Group 1:
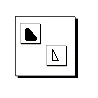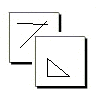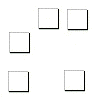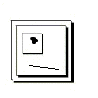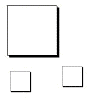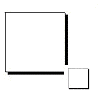
Group 2:
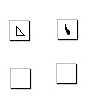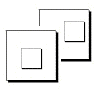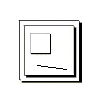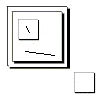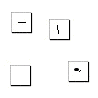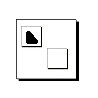
Rule separating the two groups: Squares are either all empty or all contain something vs. not so.
Concepts: all, disjunction logical, empty, nothing, or
Author: Carla Rispoli